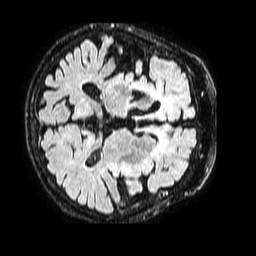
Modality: FLAIR
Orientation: axial
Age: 87
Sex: female
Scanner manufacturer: philips
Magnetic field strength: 1.5 T
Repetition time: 4.8 s
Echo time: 0.3 s